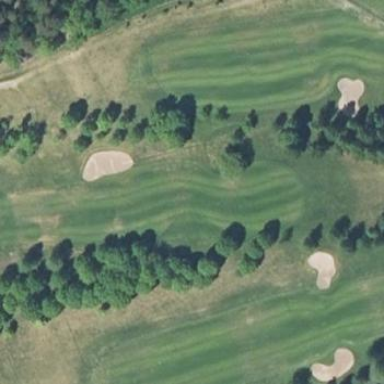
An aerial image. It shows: Grassy area designated as golf fairway.